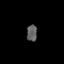
Tissue: lung
Cell type: Epithelial cells
Senescence score: 0.2422
Nuclear area (px): 165
Mean DAPI intensity: 94.582